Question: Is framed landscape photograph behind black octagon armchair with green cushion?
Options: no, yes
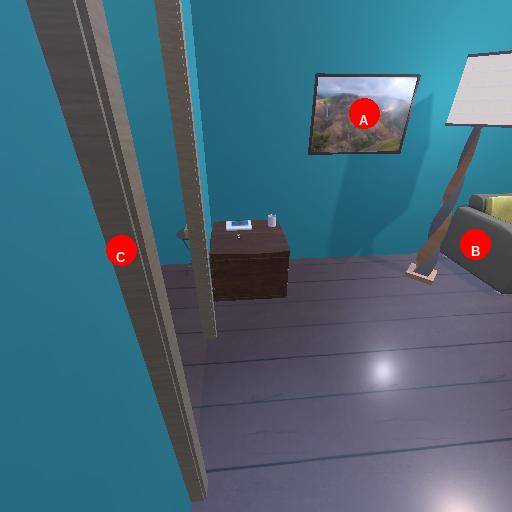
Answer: no